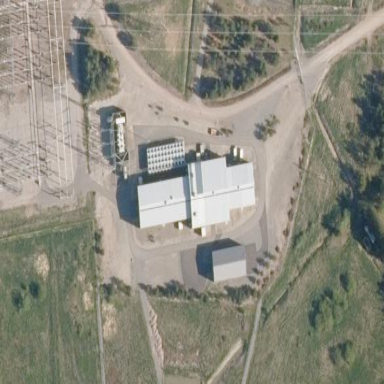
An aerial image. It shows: Building with power converter.